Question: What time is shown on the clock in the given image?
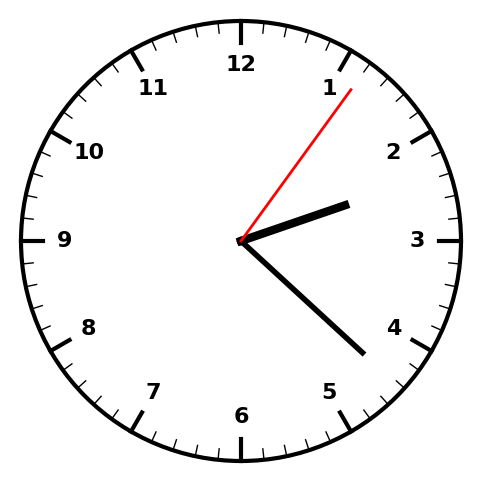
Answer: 02:22:06